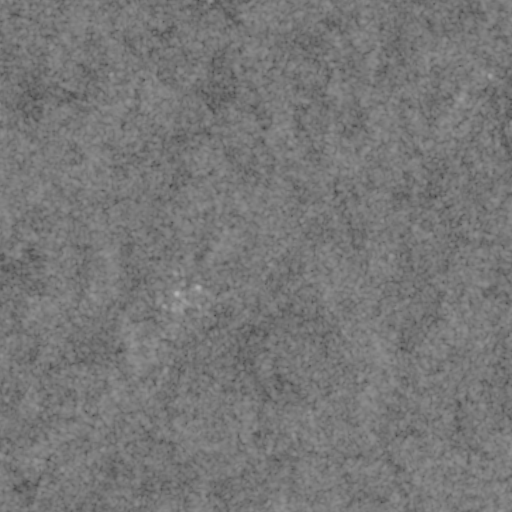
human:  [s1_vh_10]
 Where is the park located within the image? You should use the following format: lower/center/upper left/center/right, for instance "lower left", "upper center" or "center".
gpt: The park is located in the center of the image.
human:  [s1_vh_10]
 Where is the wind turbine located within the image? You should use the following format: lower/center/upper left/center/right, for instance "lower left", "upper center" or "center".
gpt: The wind turbine is located in the upper center of the image.
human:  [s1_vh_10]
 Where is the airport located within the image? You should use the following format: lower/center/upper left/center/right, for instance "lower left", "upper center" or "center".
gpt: There is no airport in the image.

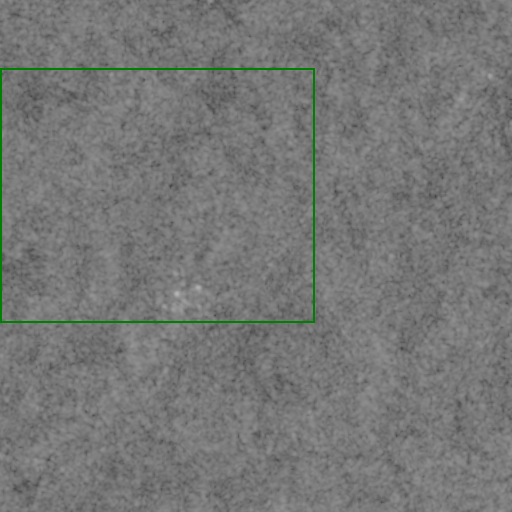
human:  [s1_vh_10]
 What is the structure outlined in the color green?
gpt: The structure outlined in green is a crop field.
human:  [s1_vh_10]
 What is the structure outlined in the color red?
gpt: There is no red outline.